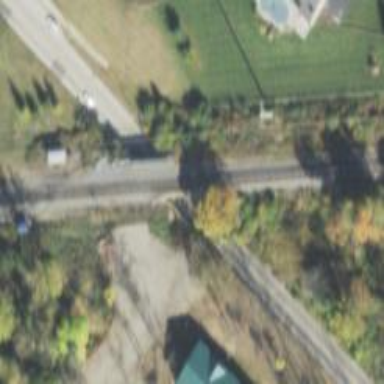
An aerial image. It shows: Railway track.